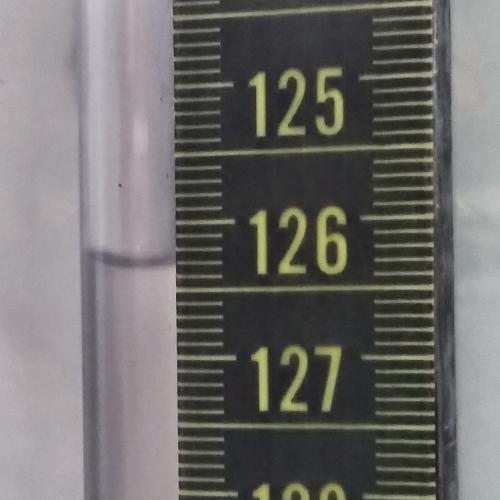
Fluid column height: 126.3 cm